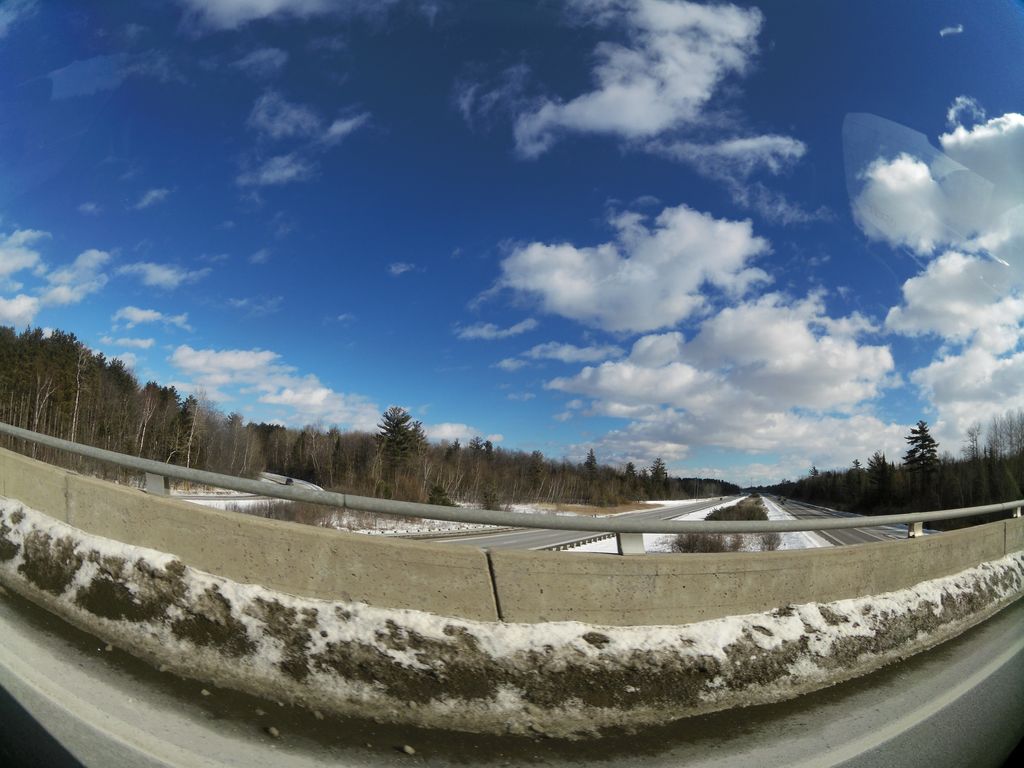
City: ottawa-gatineau